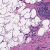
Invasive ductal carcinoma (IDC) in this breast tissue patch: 1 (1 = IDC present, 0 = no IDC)